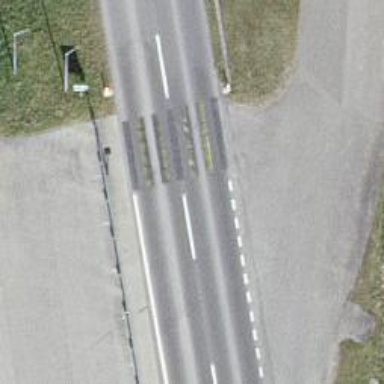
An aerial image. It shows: Zebra crossing on the road.